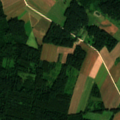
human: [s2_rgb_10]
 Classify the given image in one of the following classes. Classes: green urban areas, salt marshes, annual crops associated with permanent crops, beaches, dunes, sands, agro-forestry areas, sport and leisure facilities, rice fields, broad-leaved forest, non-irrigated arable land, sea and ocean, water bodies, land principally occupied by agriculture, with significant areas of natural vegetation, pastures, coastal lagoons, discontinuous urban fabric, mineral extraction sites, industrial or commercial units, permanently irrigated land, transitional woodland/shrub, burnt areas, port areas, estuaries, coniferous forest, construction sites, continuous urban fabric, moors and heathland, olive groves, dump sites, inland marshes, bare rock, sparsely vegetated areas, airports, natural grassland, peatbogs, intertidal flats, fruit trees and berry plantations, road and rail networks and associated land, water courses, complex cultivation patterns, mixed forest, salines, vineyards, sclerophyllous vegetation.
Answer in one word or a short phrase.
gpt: non-irrigated arable land, pastures, land principally occupied by agriculture, with significant areas of natural vegetation, coniferous forest, mixed forest